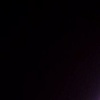
Label: space